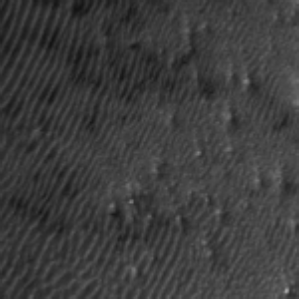
Label: frost